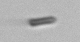
Label: fiber